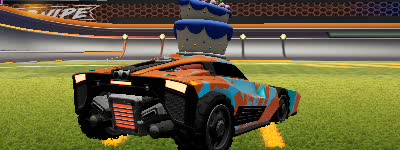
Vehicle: breakout